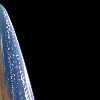
Label: space